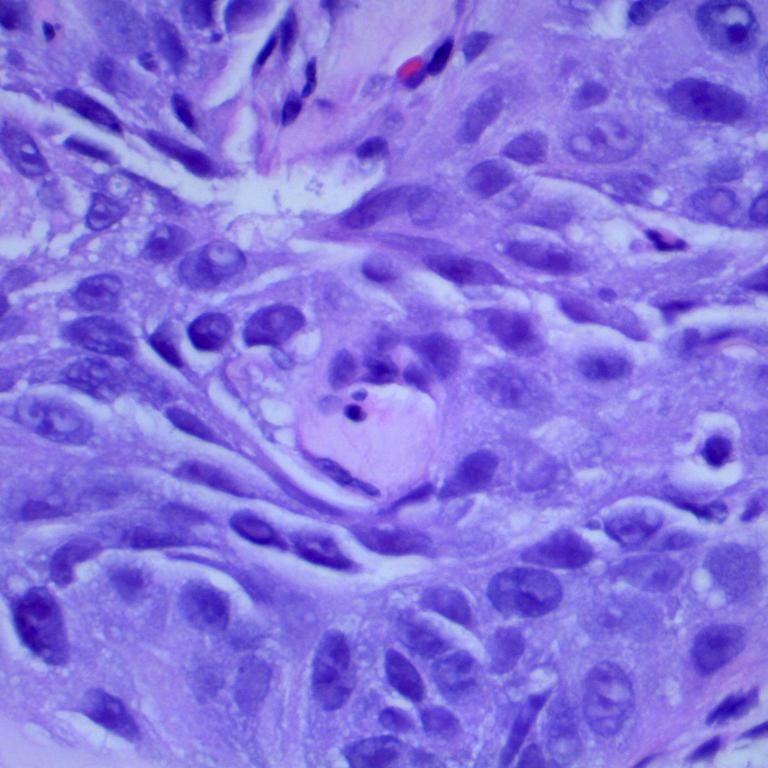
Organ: lung
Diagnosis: squamous carcinomas